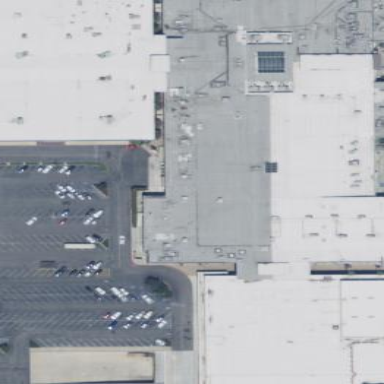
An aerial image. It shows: Department store.